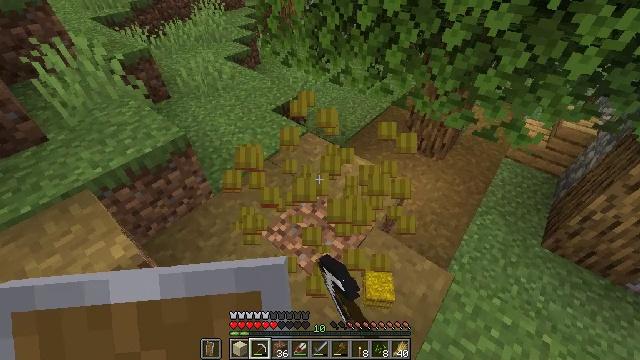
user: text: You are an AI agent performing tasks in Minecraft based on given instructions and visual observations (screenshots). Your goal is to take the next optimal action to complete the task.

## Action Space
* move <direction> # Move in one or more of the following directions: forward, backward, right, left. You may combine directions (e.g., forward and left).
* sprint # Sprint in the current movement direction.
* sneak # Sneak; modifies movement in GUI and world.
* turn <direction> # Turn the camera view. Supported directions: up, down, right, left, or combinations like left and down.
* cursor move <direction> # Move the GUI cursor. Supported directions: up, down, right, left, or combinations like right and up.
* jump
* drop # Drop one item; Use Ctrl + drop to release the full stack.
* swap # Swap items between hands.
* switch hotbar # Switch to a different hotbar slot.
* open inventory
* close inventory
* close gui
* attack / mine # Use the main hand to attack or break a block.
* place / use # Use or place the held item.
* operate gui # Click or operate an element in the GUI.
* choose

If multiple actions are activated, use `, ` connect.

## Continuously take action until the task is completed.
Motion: motion action
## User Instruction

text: Gather hay blocks from the farm.
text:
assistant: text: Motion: attack / mine